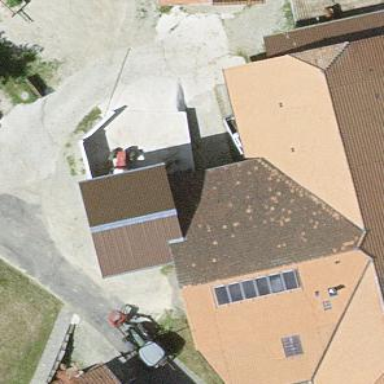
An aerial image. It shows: Farm building.